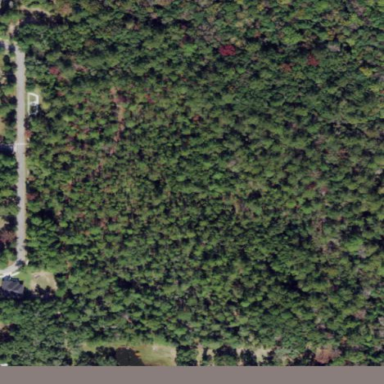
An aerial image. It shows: Mixed woodland with various types of leaves.